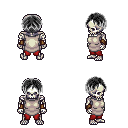
a pixel art fantasy rpg character, male body template, skeleton, white tunic, red pants, gray parted hairstyle, leather bracers, four views (front, back, left, right), 2x2 character sprite sheet, small pixel art, hard edges, no anti-aliasing